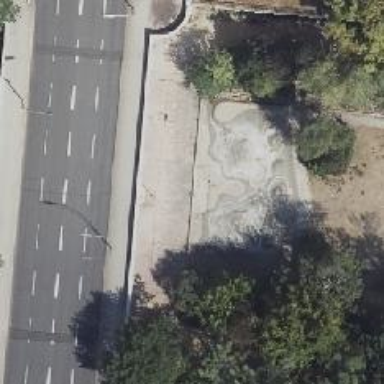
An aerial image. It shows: Fountain.